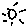
Label: sun